Aerial crown-view tile of a tropical tree (Barro Colorado Island, Panama), acquired 20240716:
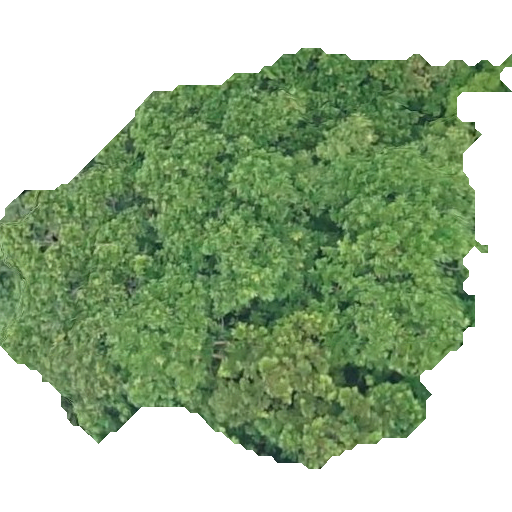
Species: Anacardium excelsum
GBIF accepted scientific name: Anacardium excelsum
Crown area: 235.92 m²